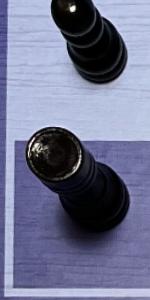
Label: Rook_Black